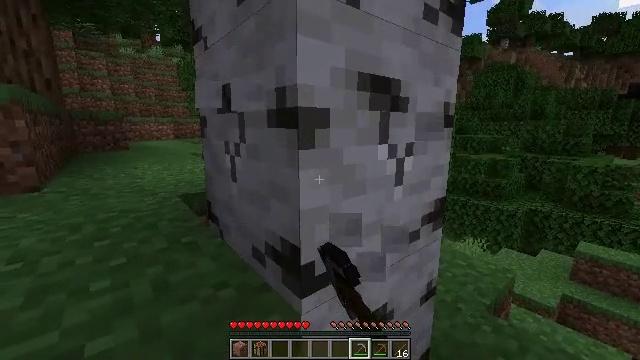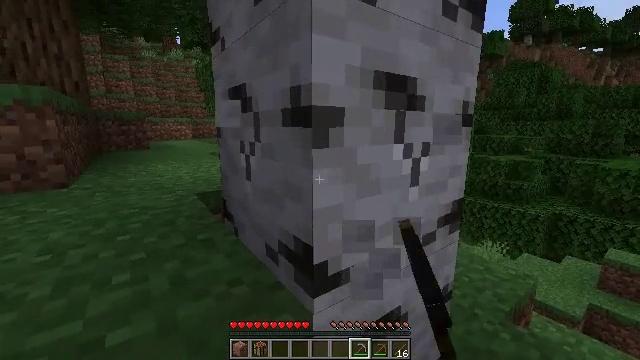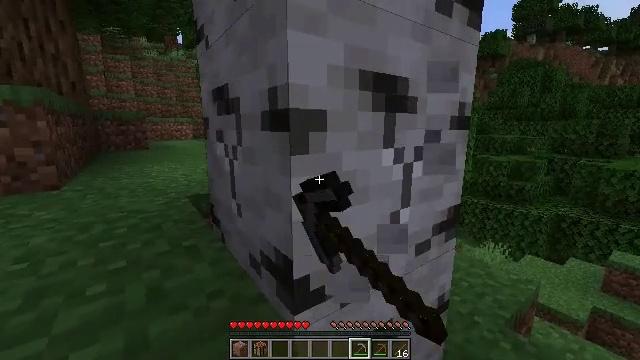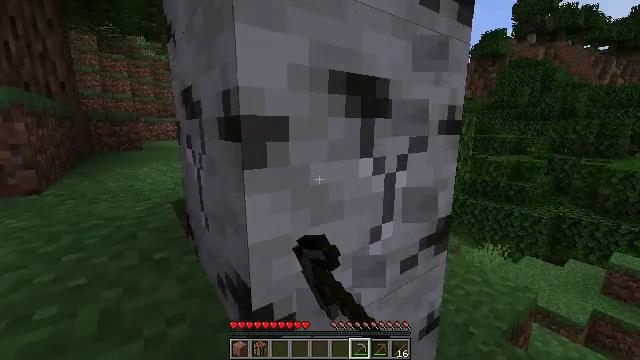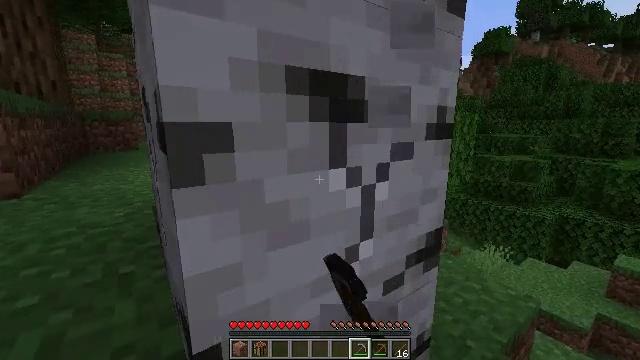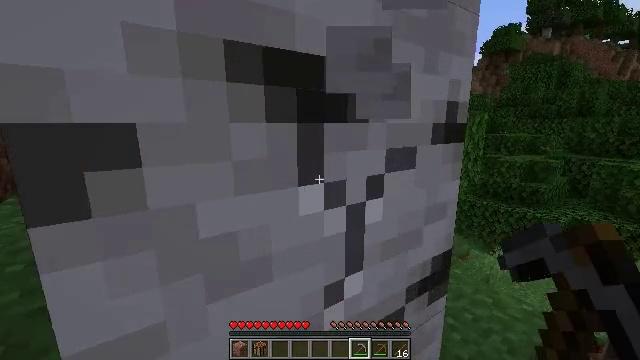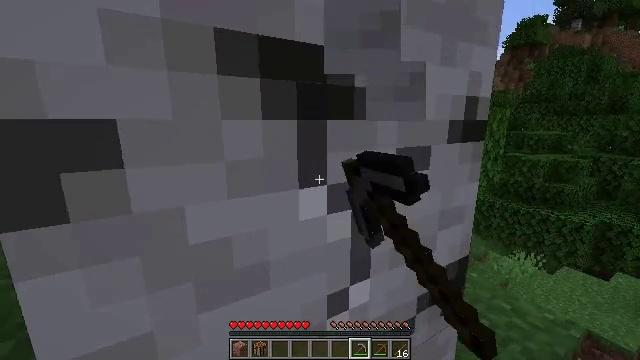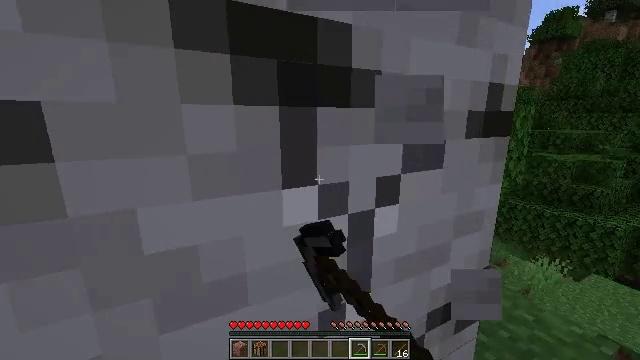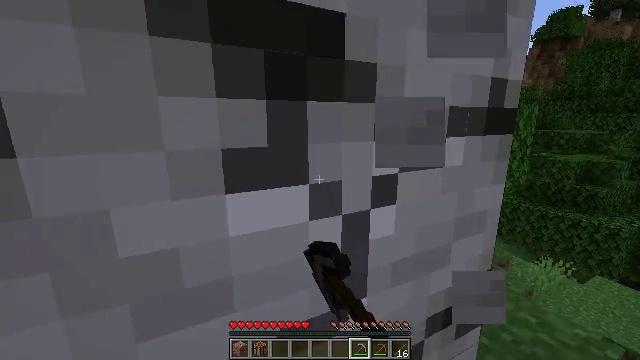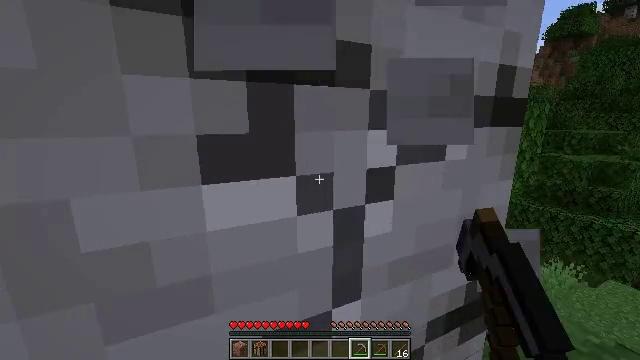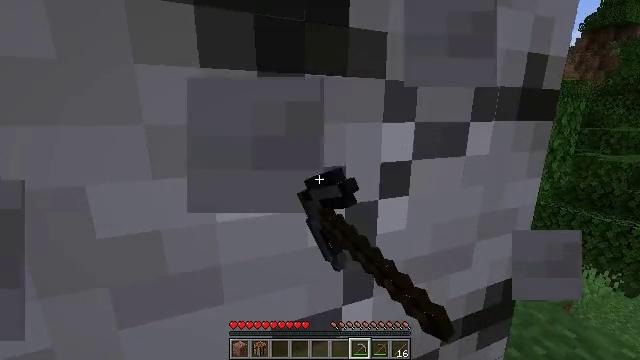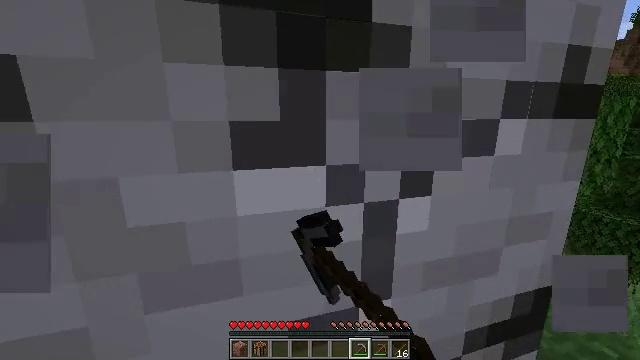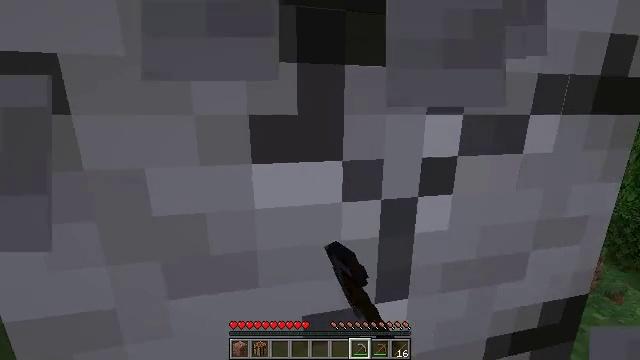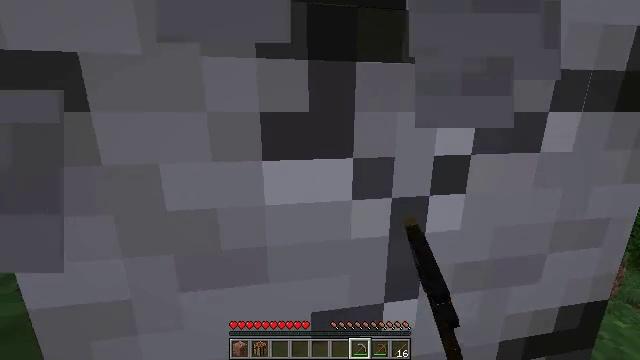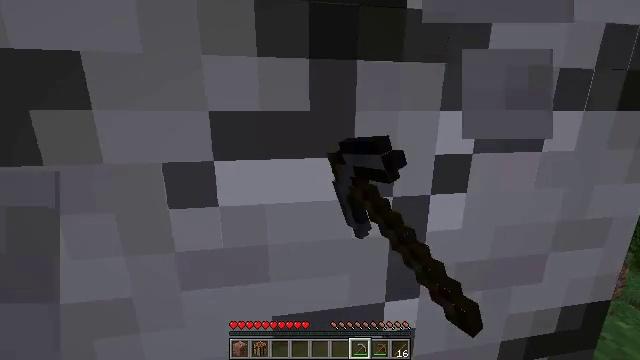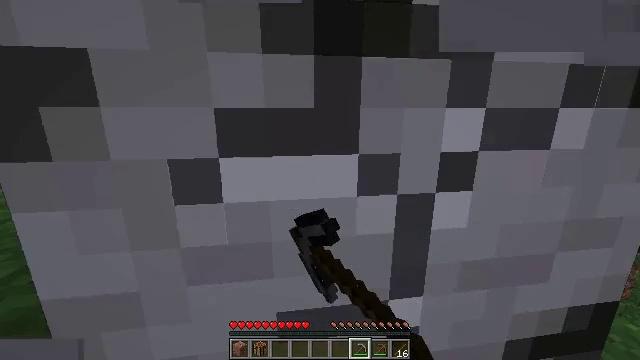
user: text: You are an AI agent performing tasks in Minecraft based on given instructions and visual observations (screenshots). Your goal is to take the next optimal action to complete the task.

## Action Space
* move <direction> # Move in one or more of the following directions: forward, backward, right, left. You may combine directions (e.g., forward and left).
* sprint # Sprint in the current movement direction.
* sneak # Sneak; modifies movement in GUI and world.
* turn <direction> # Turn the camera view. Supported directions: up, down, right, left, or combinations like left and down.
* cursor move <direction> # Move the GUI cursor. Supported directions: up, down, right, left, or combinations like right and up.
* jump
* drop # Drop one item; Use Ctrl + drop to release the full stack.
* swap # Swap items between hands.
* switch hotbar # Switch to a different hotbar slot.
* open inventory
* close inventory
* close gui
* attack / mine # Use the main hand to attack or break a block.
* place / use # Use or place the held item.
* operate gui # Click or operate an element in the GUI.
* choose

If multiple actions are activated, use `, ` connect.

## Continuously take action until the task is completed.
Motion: motion action
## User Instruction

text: Break the birch log in the forest.
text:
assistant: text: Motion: turn left, attack / mine
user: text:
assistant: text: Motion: move forward and move right, attack / mine
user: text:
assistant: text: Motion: move forward and move right, attack / mine
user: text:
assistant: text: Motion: move forward and move right, attack / mine
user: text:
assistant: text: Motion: move forward, turn left, attack / mine
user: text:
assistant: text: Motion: turn left, attack / mine
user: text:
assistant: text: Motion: turn left, attack / mine
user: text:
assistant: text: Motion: attack / mine
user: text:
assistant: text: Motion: turn left, attack / mine
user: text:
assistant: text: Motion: turn left, attack / mine
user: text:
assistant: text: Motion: turn left, attack / mine
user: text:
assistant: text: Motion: turn left, attack / mine
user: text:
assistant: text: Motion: turn left, attack / mine
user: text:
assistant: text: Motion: attack / mine
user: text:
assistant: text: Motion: turn left, attack / mine
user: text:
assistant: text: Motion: turn left, attack / mine
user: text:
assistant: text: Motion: attack / mine
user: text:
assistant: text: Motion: attack / mine
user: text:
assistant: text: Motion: attack / mine
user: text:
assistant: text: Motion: attack / mine
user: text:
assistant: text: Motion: attack / mine
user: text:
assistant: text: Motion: attack / mine
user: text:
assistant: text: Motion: attack / mine
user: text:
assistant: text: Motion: attack / mine
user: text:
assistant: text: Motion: attack / mine
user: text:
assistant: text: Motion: attack / mine
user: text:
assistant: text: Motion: attack / mine
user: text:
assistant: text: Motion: attack / mine
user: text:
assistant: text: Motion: attack / mine
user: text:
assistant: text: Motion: attack / mine